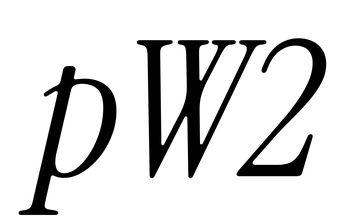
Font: InstrumentSerif-Italic